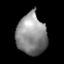
Tissue: lung
Cell type: Epithelial cells
Senescence score: 0.1726
Nuclear area (px): 1195
Mean DAPI intensity: 139.972